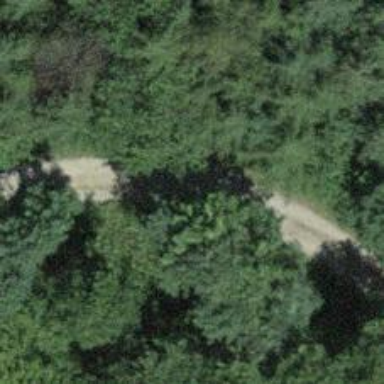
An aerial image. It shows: Unpaved track with grade2 tracktype.